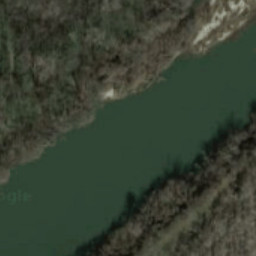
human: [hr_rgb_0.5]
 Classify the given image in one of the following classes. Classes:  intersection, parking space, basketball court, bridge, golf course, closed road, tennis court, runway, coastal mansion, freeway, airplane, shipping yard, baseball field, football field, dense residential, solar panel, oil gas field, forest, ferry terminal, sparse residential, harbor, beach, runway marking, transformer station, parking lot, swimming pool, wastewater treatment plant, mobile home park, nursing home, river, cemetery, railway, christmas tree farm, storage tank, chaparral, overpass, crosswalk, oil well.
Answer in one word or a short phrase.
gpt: river